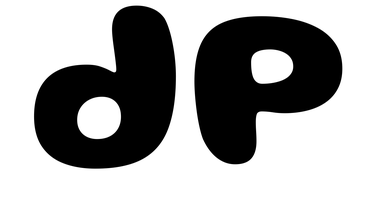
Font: Gluten_Bold